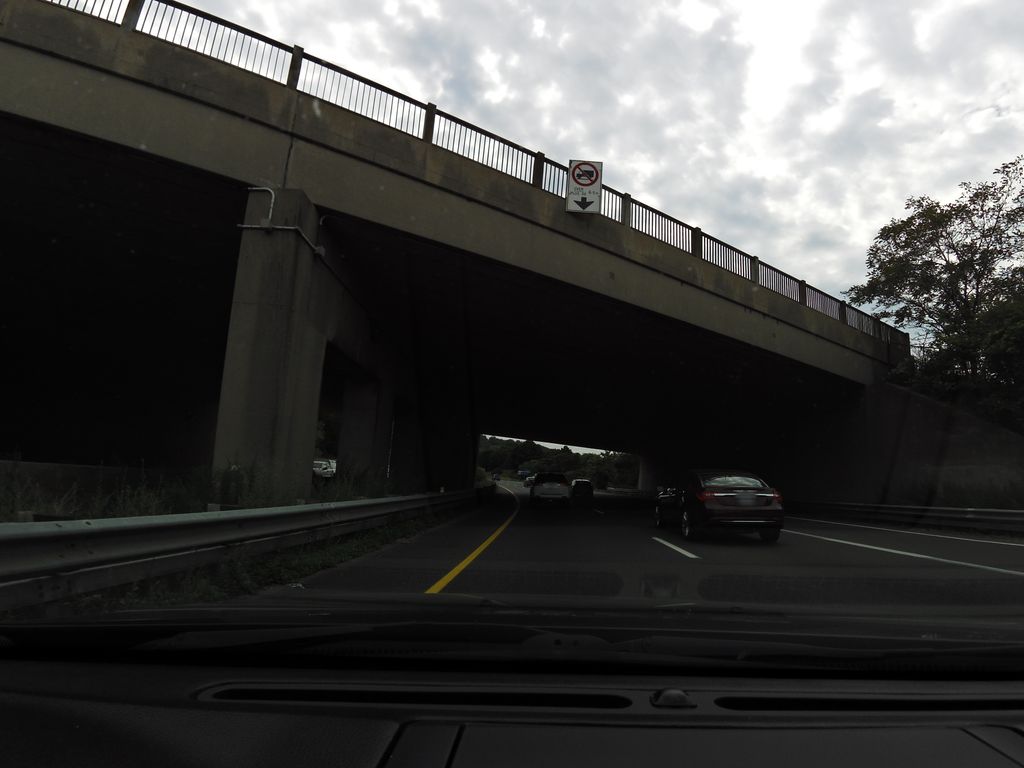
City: hamilton